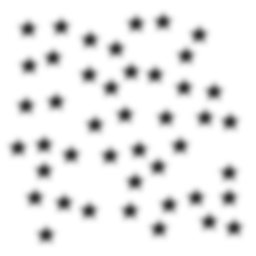
Squares: 0
Triangles: 0
Stars: 44
Total shapes: 44